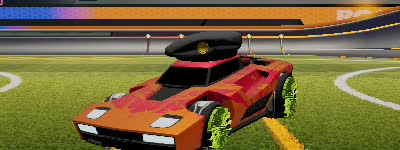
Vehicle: breakout